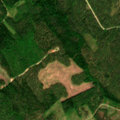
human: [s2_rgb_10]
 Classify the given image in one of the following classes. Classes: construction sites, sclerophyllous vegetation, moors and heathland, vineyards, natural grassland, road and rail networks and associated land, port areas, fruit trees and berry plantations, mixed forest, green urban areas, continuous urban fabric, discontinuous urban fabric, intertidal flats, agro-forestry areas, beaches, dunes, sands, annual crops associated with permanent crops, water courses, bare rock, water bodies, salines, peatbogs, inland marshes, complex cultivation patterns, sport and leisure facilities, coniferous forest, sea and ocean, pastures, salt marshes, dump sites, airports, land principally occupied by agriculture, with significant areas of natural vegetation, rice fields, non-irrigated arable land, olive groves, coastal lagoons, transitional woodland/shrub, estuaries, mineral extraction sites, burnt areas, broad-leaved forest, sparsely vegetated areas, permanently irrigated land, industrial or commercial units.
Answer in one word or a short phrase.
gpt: coniferous forest, mixed forest